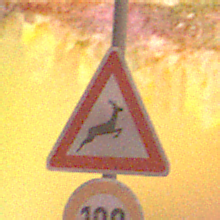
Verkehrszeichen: WildwechselLinks
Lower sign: Geschwindigkeit100
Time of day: Night
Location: Outdoor (Nature)
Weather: Clear
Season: NotSpecified
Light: Natural